Field crop: maize
Growth stage: 2
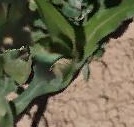
Species: maize